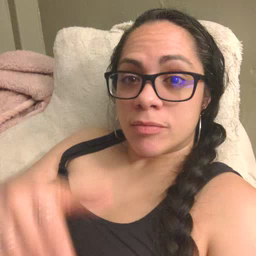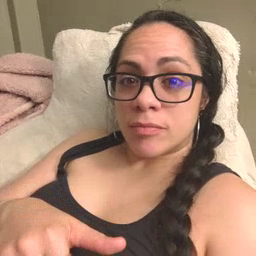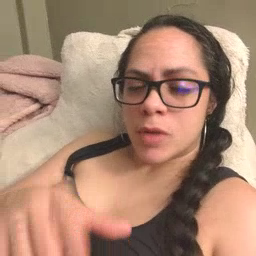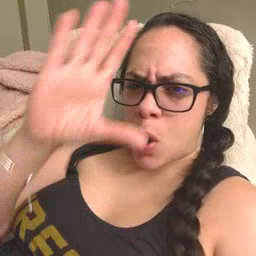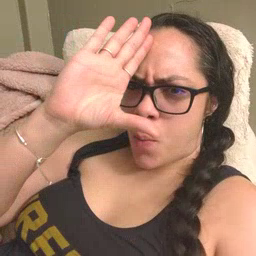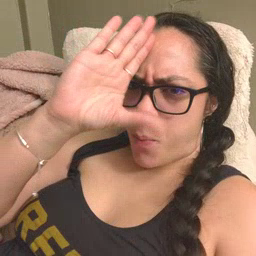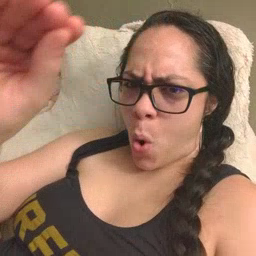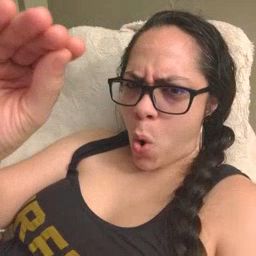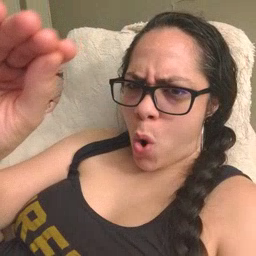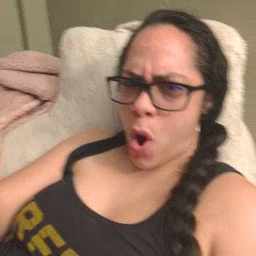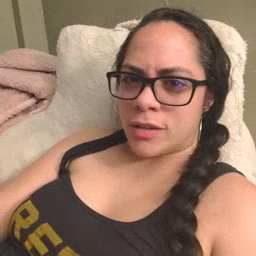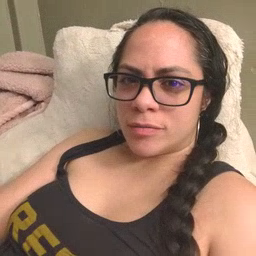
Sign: boy